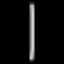
Label: line